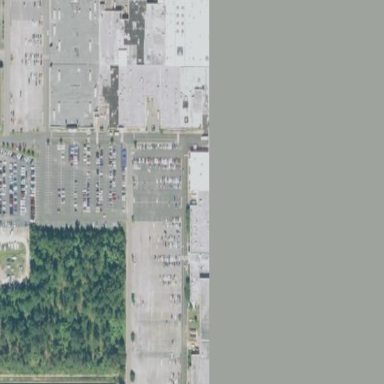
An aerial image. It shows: Retail area.